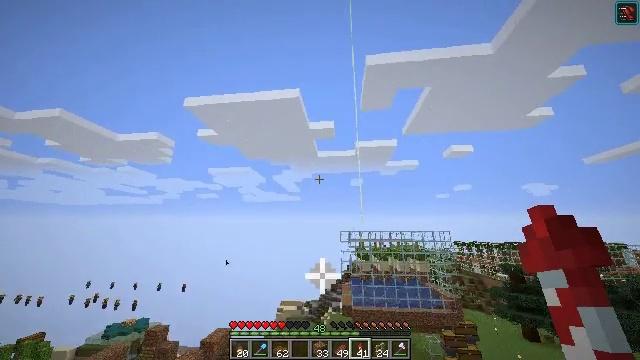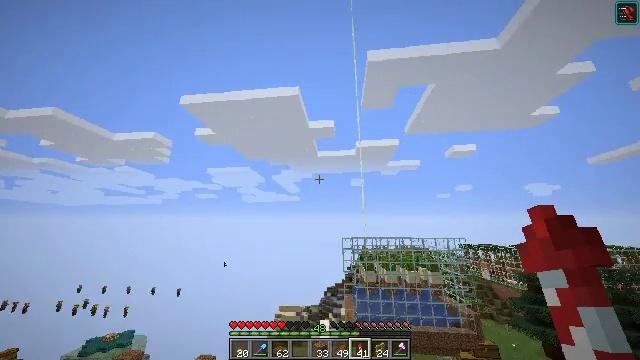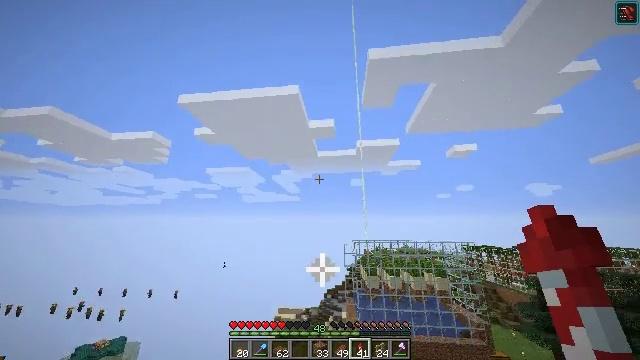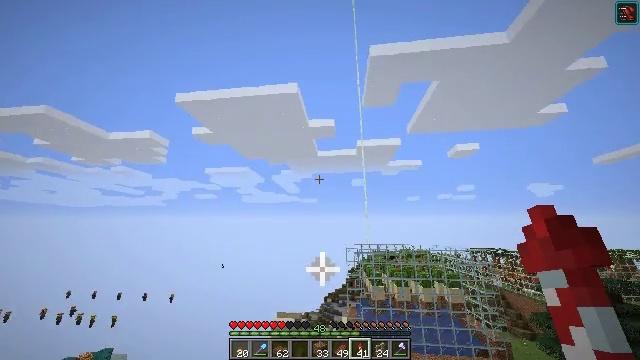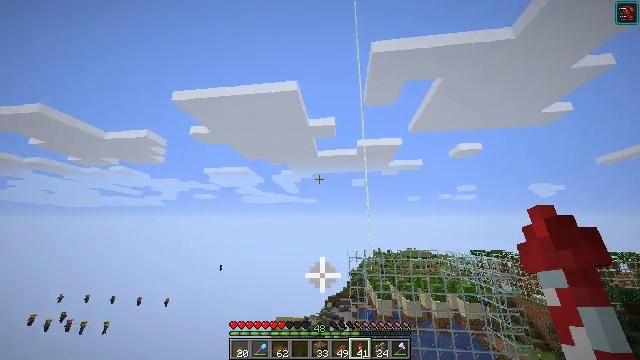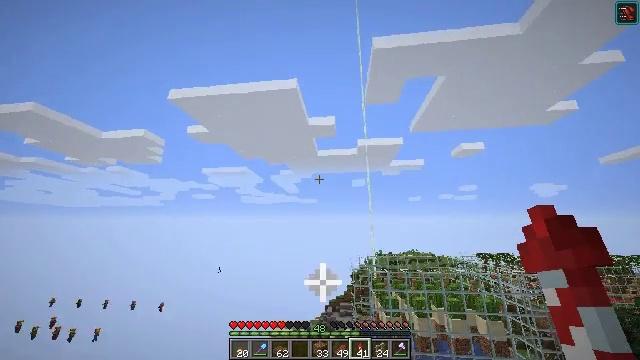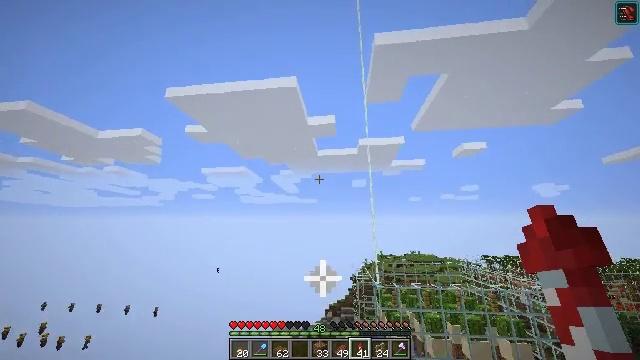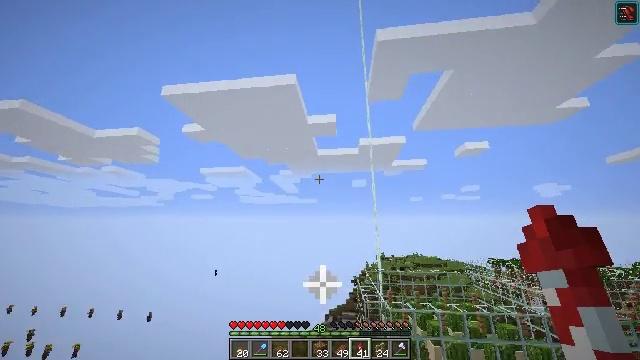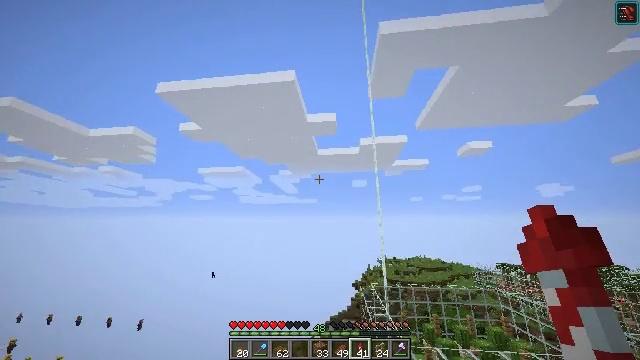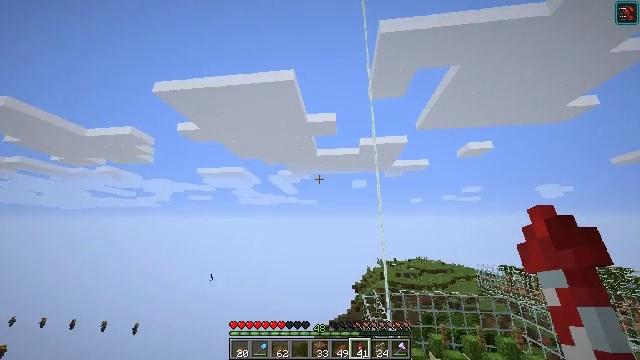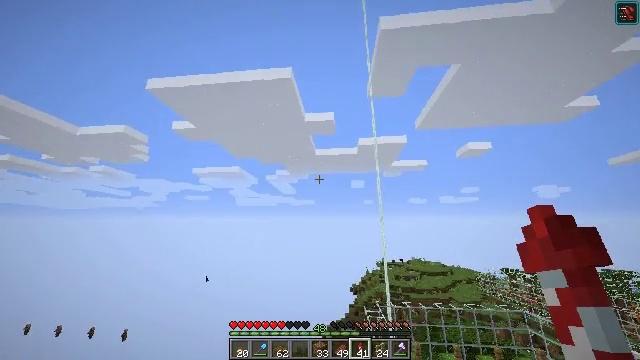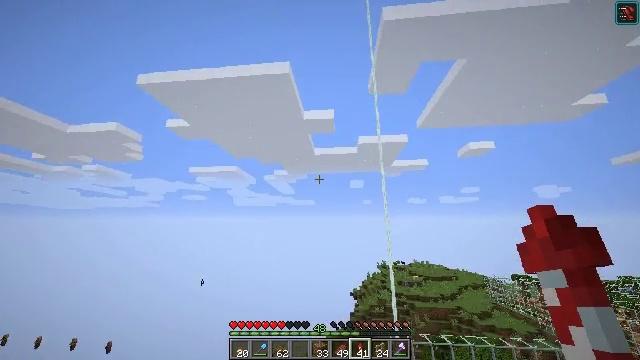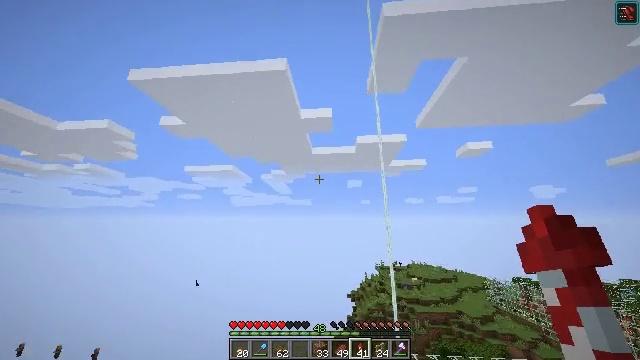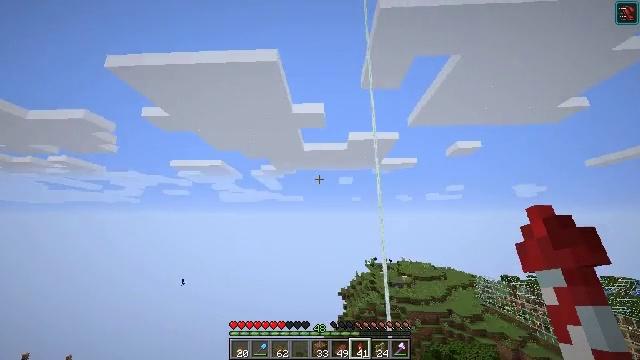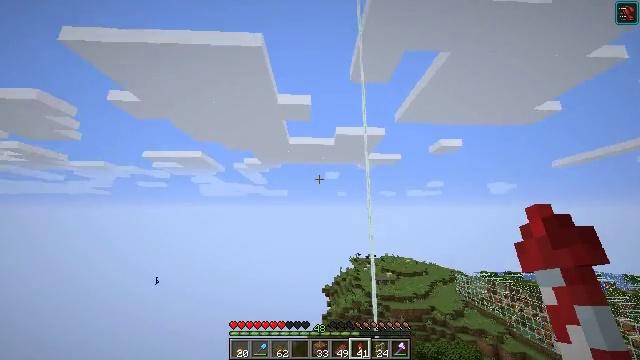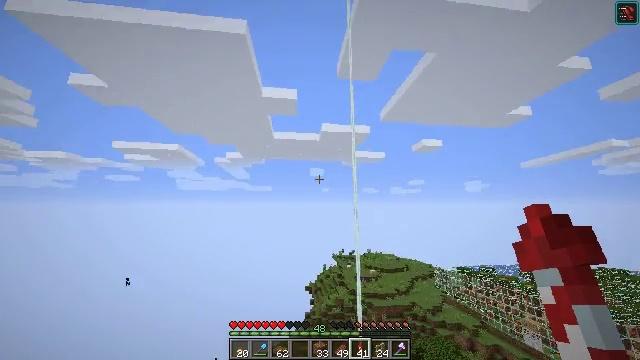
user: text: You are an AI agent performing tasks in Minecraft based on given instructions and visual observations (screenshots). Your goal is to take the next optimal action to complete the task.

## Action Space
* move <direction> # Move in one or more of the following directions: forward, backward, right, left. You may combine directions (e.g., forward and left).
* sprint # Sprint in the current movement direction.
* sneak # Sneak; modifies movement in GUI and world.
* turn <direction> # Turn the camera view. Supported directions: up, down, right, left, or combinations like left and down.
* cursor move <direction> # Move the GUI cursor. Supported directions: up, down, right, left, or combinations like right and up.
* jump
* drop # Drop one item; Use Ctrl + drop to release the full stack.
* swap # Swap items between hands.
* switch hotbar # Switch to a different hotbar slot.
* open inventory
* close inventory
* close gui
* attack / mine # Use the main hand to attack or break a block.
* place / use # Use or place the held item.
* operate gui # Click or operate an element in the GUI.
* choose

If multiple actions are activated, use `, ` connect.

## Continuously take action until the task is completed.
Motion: motion action
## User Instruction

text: Gather the spruce slab by holding left button.
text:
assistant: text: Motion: no_op
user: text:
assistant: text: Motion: no_op
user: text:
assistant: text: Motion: no_op
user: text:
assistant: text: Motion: no_op
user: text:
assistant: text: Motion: no_op
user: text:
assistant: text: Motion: no_op
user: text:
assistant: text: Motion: no_op
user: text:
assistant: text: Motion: no_op
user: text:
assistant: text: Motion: no_op
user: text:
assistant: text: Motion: no_op
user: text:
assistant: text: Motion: no_op
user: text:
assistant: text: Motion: no_op
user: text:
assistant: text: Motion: turn right and down
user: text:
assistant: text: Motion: turn right and down
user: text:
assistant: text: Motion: turn right and down
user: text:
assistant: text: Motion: turn right
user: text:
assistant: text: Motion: turn right
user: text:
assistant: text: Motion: turn right
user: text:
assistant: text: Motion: no_op
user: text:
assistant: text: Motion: no_op
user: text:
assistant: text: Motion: turn right
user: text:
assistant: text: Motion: turn right
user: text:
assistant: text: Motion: no_op
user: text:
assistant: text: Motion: no_op
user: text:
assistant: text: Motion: no_op
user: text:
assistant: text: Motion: no_op
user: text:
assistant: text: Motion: no_op
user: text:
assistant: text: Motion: turn down
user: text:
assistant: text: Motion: turn right and down
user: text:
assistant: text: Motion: turn right and down